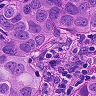
Metastatic tissue present: yes